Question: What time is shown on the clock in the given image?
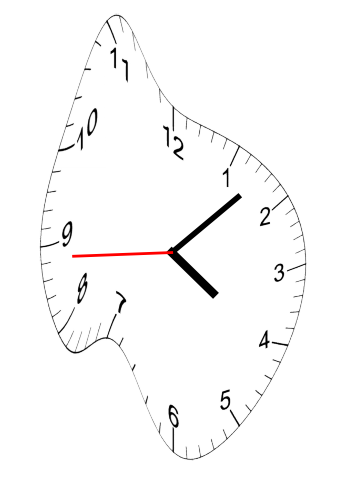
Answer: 04:07:44